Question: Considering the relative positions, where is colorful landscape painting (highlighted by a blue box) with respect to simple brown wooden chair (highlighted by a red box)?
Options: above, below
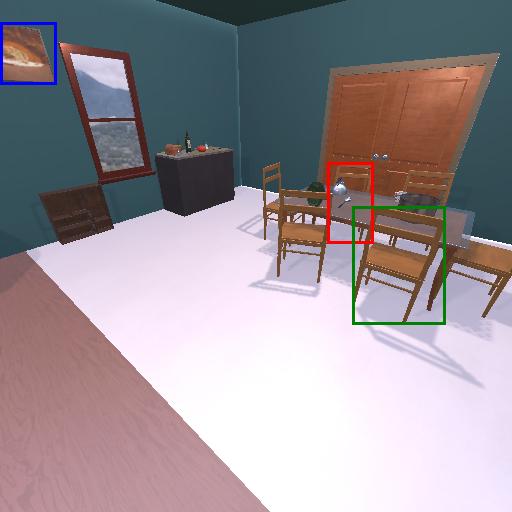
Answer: above